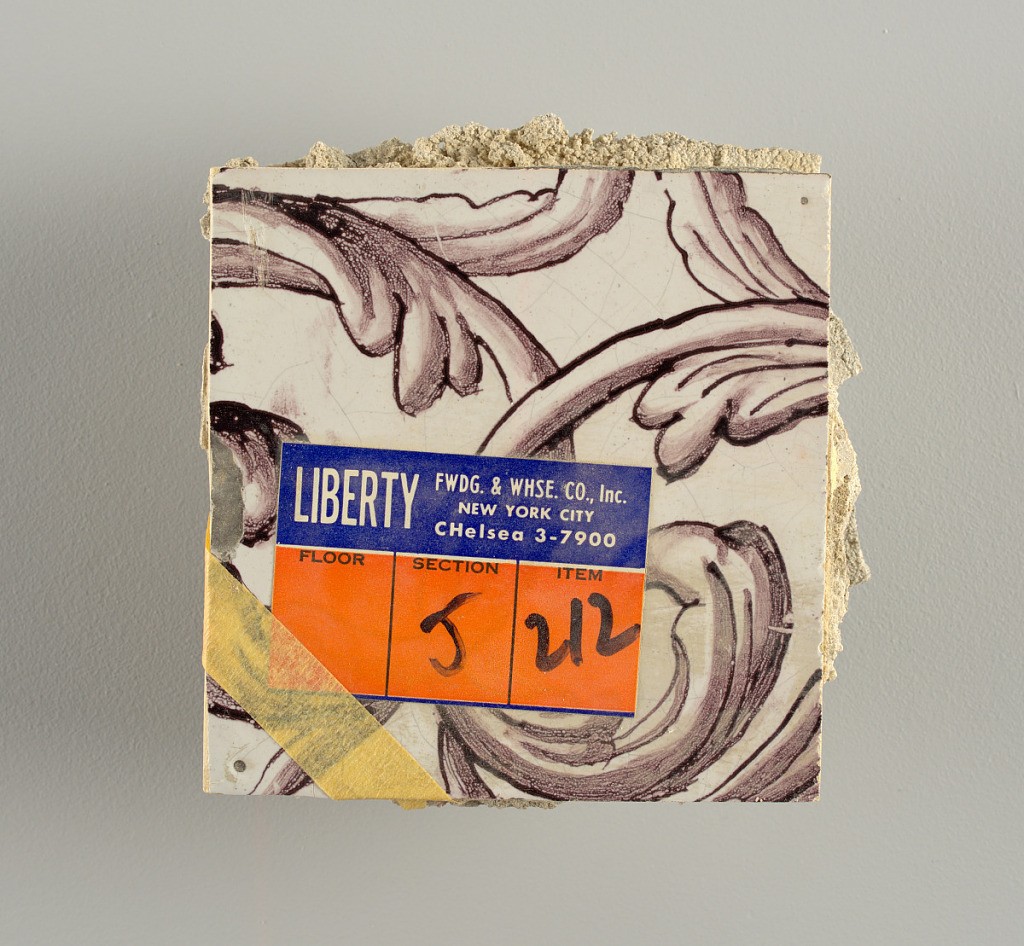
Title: Wall facing
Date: ca. 1725
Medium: tin-glazed earthenware, underglaze
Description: Two vertical rectangles, twenty-three tiles high.  A) Nine tiles wide at top; seven tiles wide at bottom.  B) Ten and one-half tiles wide.

Arabesque design of foliage.  A) with centered figure of Justice under a canopy.  B) with centered urn.